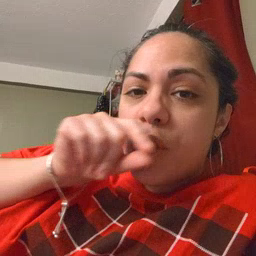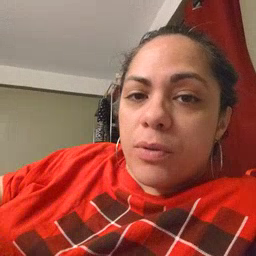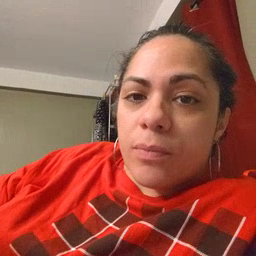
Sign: bird